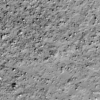
Label: not_dusty